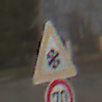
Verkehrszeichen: SchneeOderEisglaette
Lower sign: Geschwindigkeit70
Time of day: Midday
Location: Outdoor (Suburban)
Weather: PartlyCloudy
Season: NotSpecified
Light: Natural